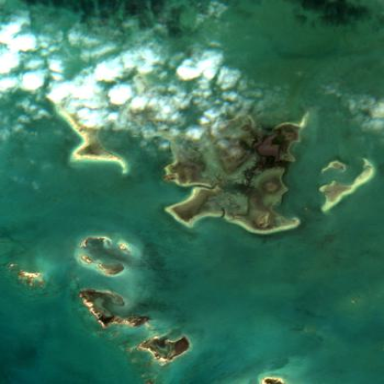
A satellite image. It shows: Islet located along the natural coastline.